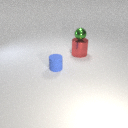
small blue rubber cylinder in front of large red metal cylinder